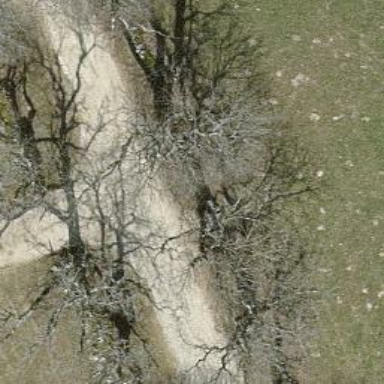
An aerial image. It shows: Gravel track with grade 2 quality.